Question: I'm trying to create a new spinner background using a 9 patch picture. I've tried many ways to get a perfect image but I failed :s
Here is my 9 patch:
The content looks to be good when I simulate with Draw-9-patch but the part with the arrow is not displayed, or when it is, this part is totally mal-formed.
I've put the top black line to the whole size and the problem is still the same.
Do you know how to solve it?
Thanks.
Regards.
V.
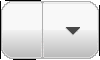
Answer: First of all, you've marked your rounded corners as stretchable, this should be avoided so your corners stay the same, no matter how its stretched.
You've also marked your arrow as being stretchable vertically, which I suppose is not desirable.
See the attached image for a fixed 9-patch (note the differences in 9-patch frame compared to your image), this should scale well in all directions.